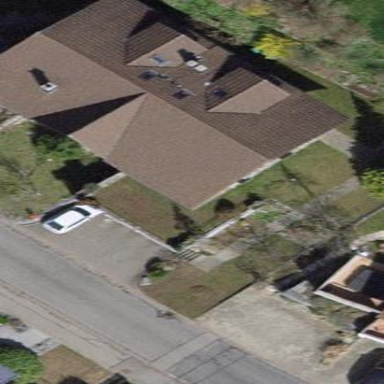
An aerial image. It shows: Building with tile roof.